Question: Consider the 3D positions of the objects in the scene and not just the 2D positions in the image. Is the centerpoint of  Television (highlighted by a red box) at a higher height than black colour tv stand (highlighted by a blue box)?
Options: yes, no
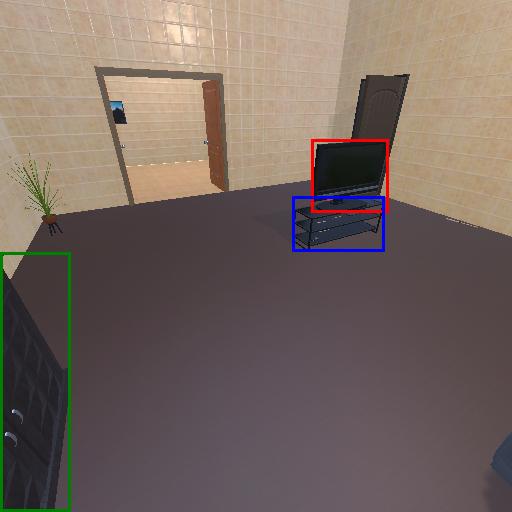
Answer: yes